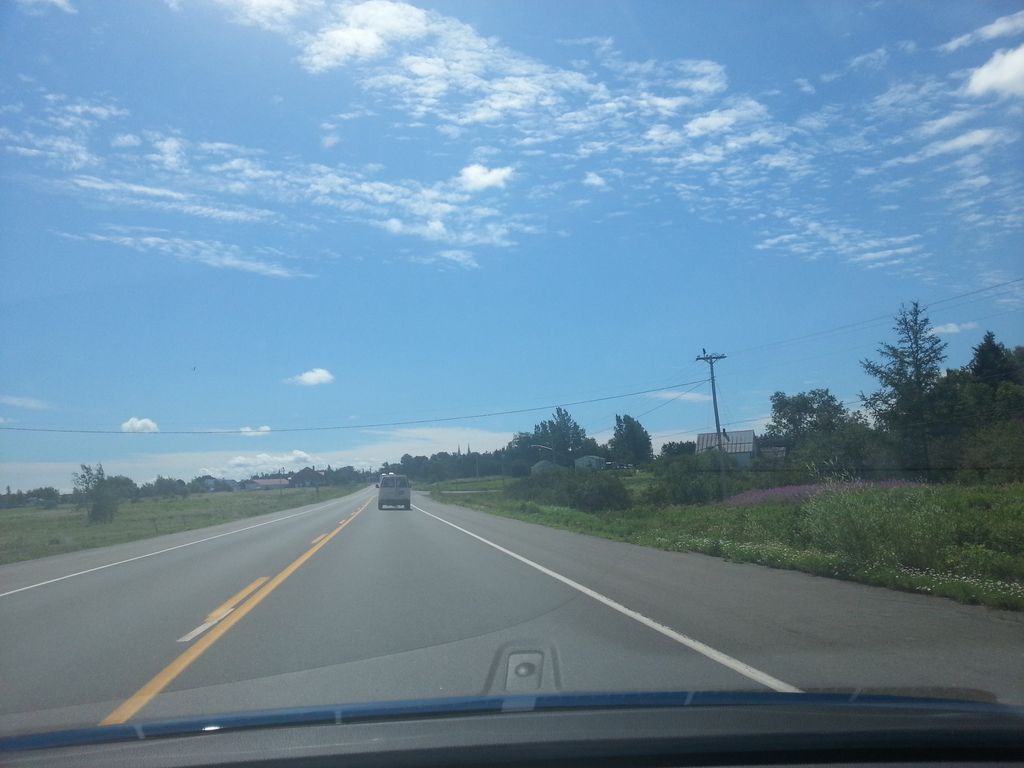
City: charlottetown